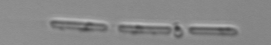
Label: Skeletonema